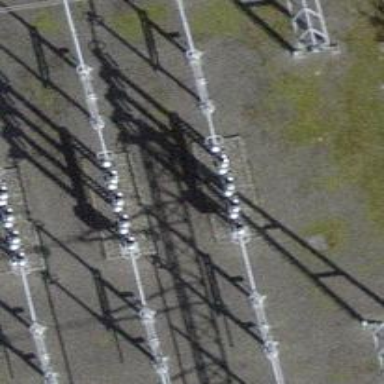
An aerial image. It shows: Switch used for power control.